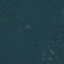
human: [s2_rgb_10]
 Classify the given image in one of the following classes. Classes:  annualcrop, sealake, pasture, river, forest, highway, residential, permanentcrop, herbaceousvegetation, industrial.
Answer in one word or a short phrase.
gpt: Forest